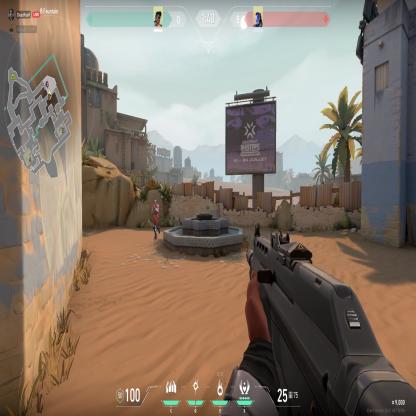
Label: enemy